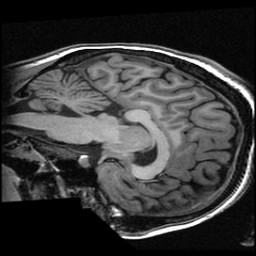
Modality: T1w
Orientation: sagittal
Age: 19
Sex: female